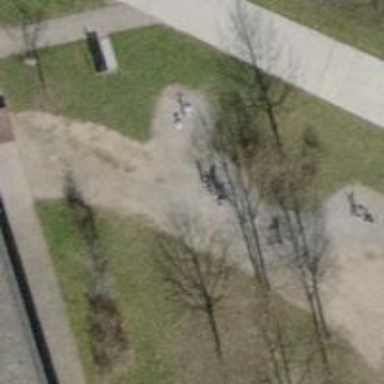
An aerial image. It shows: Fitness station in leisure land area.